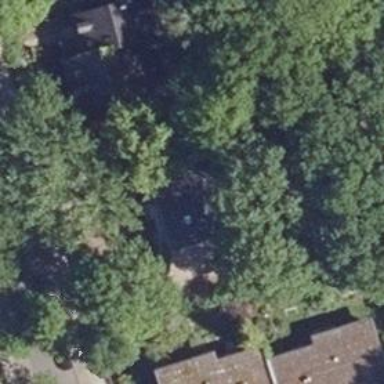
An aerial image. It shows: View of apartment building.